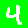
Digit: 4